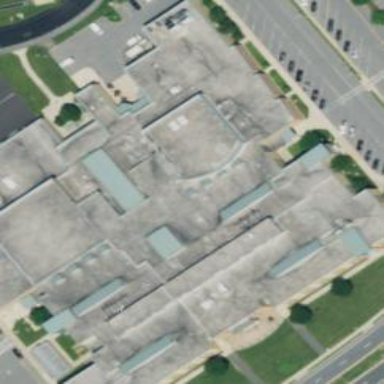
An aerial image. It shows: School building.